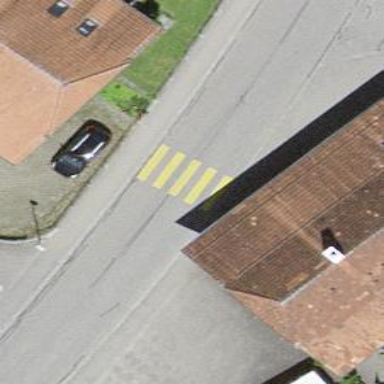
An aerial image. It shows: Bus stop along the road.